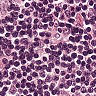
Metastatic tissue present: no